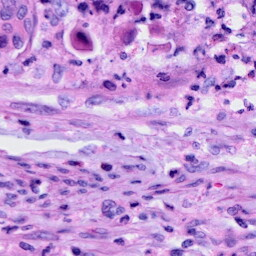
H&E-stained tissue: Cervix